Interaction volume radius: 5 \u00c5
Interaction volume height: 20 \u00c5
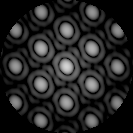
Disorder parameter: 0.00487